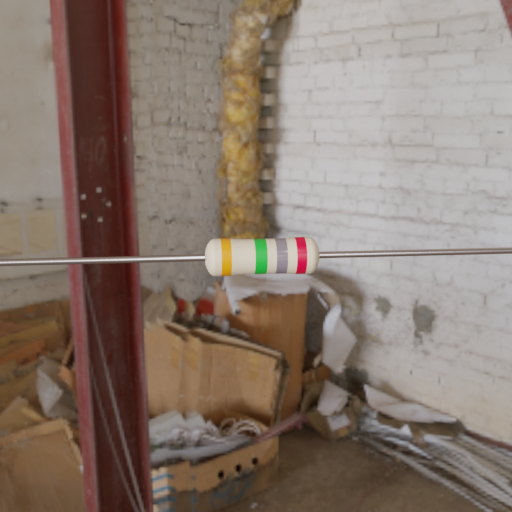
Resistor colour bands (in order): orange, green, gray, red